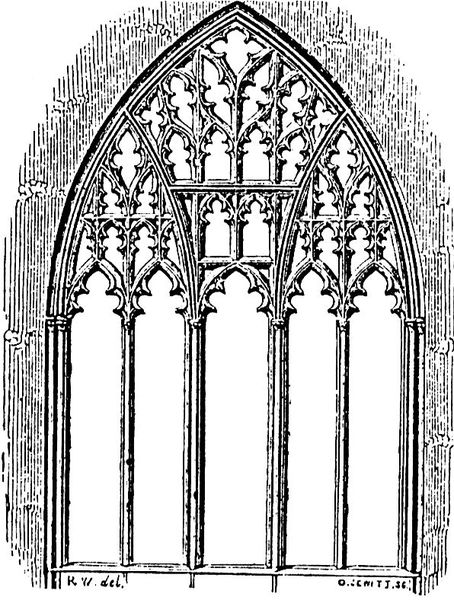
Titel: Kathedrale, York/Yorkshire
Standort: York (EU - GB)
Schlagwörter: weiß, fenster, schwarz, skizze, säulen, zeichnung, architektur, stein, signatur, kirche, gotik, papier, bogen, schattierungen, ornamente, bögen, tusche, kloster, druck, schwarz-weiß, bleistift, kathedrale, glasfenster, spitzbogen, plan, filigran, verzierungen, maßwerk, neugotik, biforien, dreipass, lanzette, skizee, zierwerk, verzierungn, gkirche, spitzpass